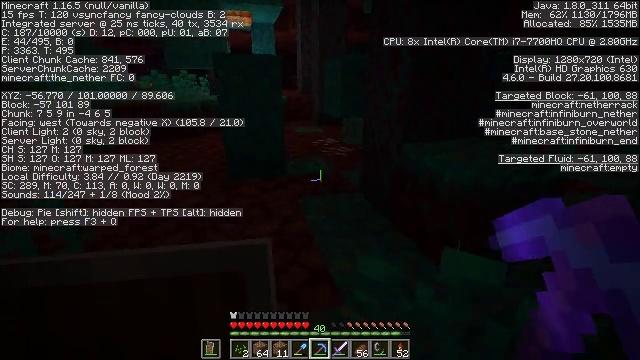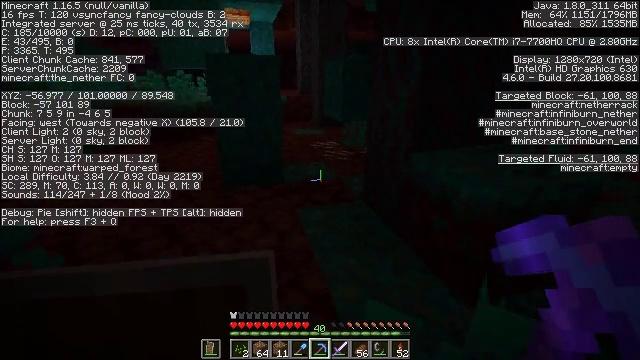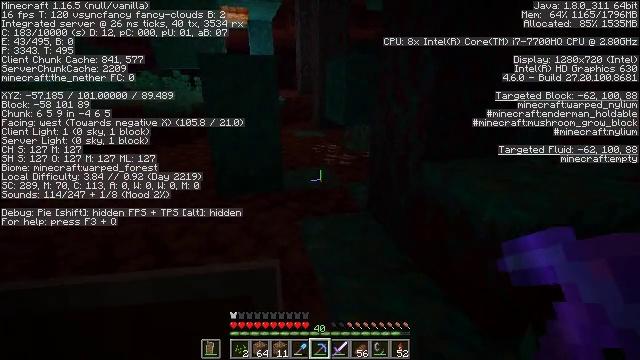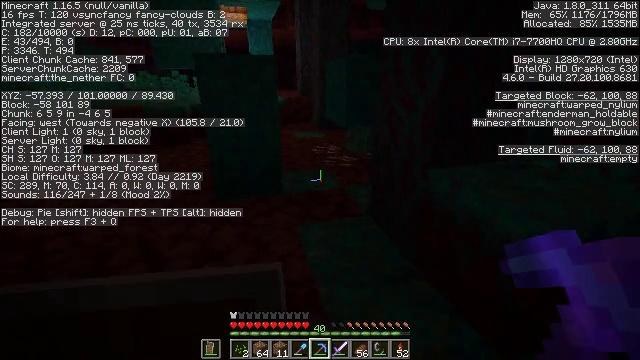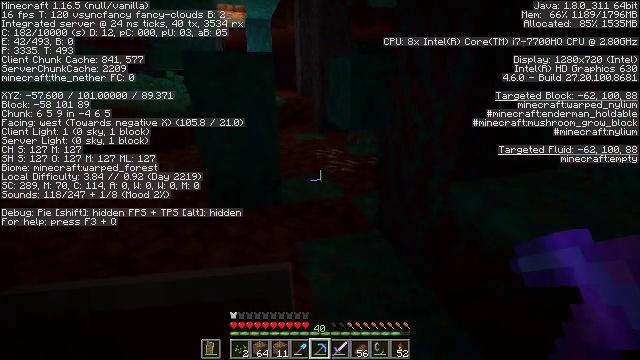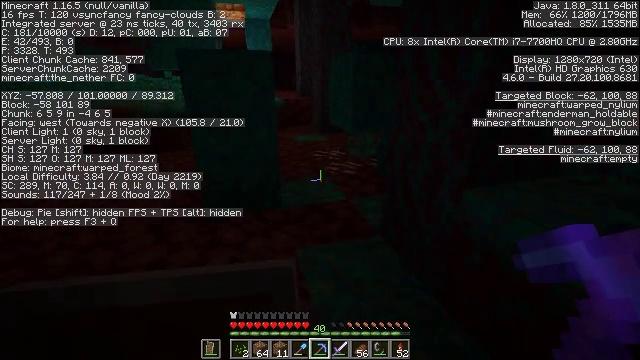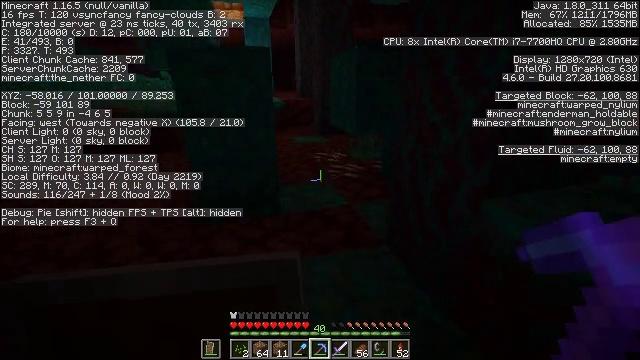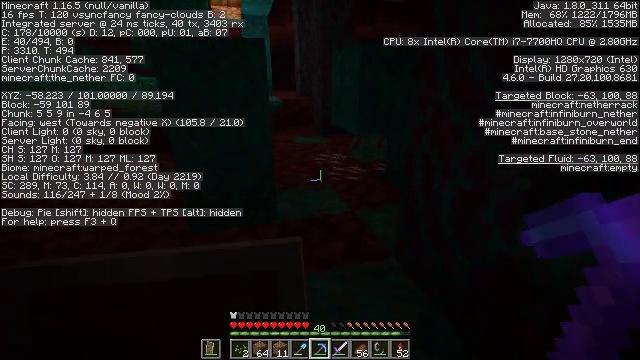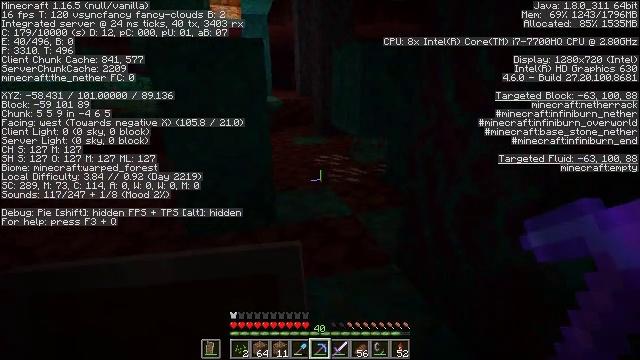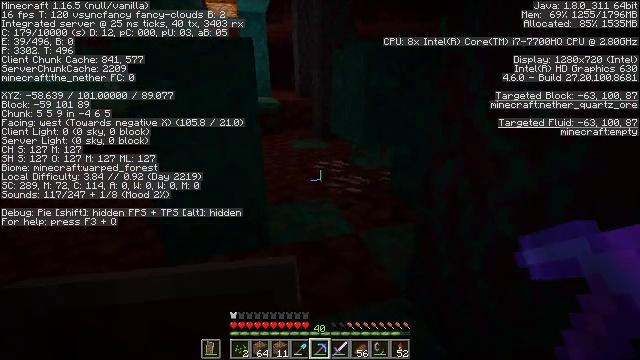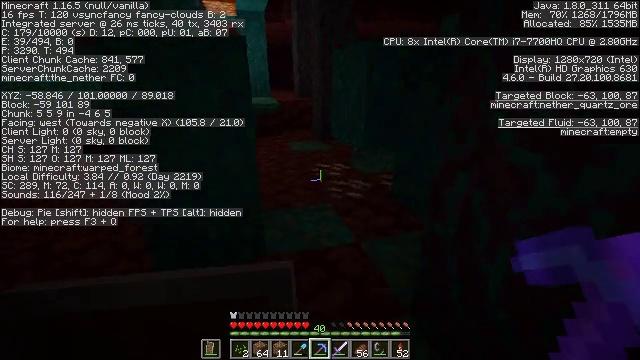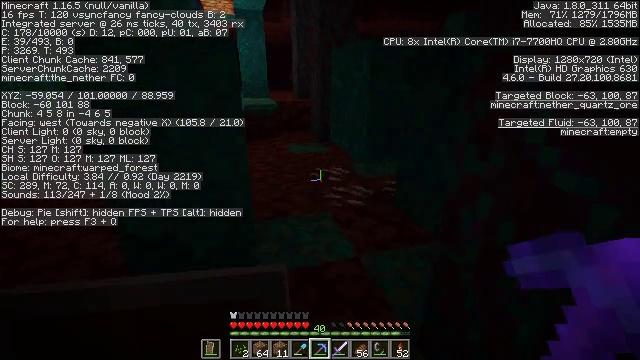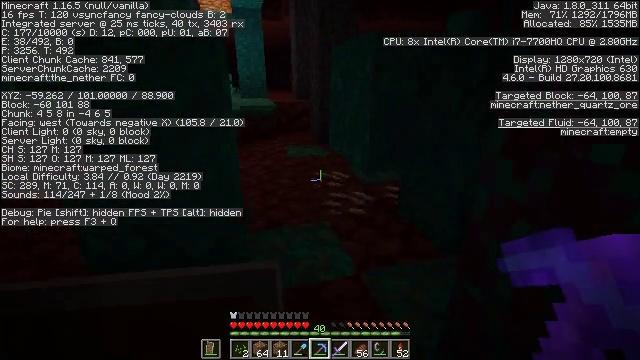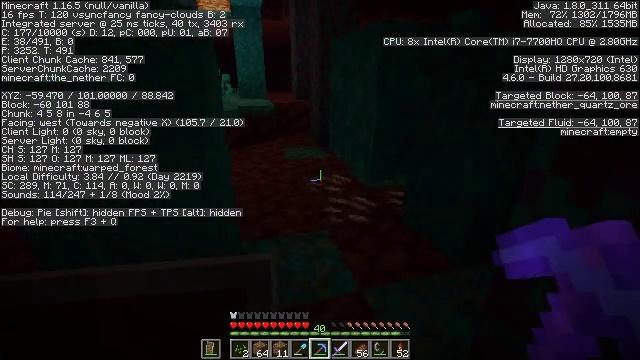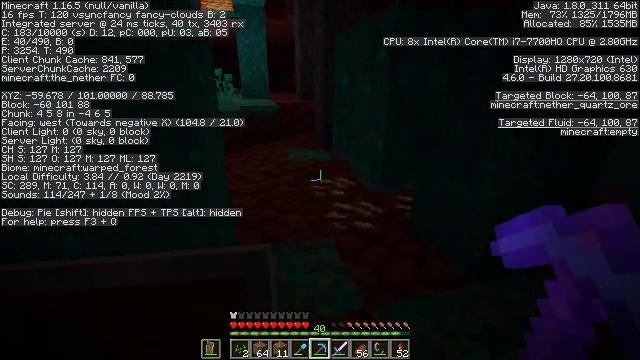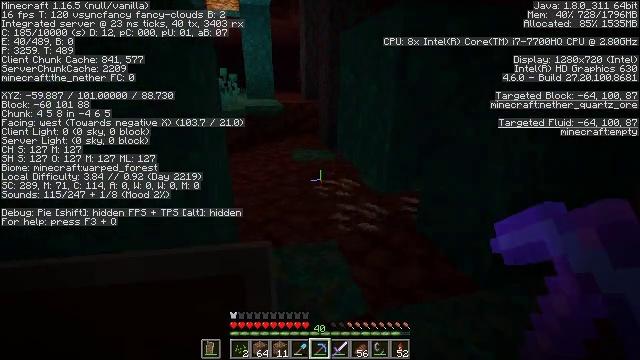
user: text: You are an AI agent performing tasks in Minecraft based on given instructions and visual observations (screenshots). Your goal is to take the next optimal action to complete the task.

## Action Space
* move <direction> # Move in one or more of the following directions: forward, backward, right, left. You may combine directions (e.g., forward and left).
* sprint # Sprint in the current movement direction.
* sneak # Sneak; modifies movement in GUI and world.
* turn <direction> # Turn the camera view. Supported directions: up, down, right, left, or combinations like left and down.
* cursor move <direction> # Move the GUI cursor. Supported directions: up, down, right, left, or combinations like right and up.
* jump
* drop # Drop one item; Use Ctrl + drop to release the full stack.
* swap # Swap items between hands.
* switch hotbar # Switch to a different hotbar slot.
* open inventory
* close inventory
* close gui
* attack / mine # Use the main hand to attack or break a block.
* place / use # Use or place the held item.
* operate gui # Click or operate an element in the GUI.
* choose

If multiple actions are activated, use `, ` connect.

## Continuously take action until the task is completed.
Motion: motion action
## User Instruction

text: Mine warped nylium in the Nether.
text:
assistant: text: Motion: move forward
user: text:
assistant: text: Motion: move forward
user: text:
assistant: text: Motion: move forward
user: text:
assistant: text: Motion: move forward
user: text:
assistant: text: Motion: move forward
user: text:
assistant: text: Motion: move forward
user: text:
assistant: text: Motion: move forward
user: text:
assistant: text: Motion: move forward
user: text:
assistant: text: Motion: move forward
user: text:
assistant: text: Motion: move forward
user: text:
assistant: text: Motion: move forward
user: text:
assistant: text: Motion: move forward
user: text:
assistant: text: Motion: move forward
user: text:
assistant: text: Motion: move forward
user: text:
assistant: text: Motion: move forward, turn left
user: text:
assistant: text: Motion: move forward
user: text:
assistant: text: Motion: move forward
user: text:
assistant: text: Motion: move forward
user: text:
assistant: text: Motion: move forward
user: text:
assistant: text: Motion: move forward
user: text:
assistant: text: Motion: move forward
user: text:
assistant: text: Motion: move forward and move left, turn right
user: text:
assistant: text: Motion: move forward and move left, turn right
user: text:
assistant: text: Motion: move forward and move left, turn right
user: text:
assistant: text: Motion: move forward and move left, turn right
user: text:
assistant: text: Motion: move forward and move left, turn right
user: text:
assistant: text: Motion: move forward and move left, turn right
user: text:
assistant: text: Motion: move forward and move left, turn right and up
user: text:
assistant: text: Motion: move forward and move left, turn right and up
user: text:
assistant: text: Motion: move forward and move left, turn right and up